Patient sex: M
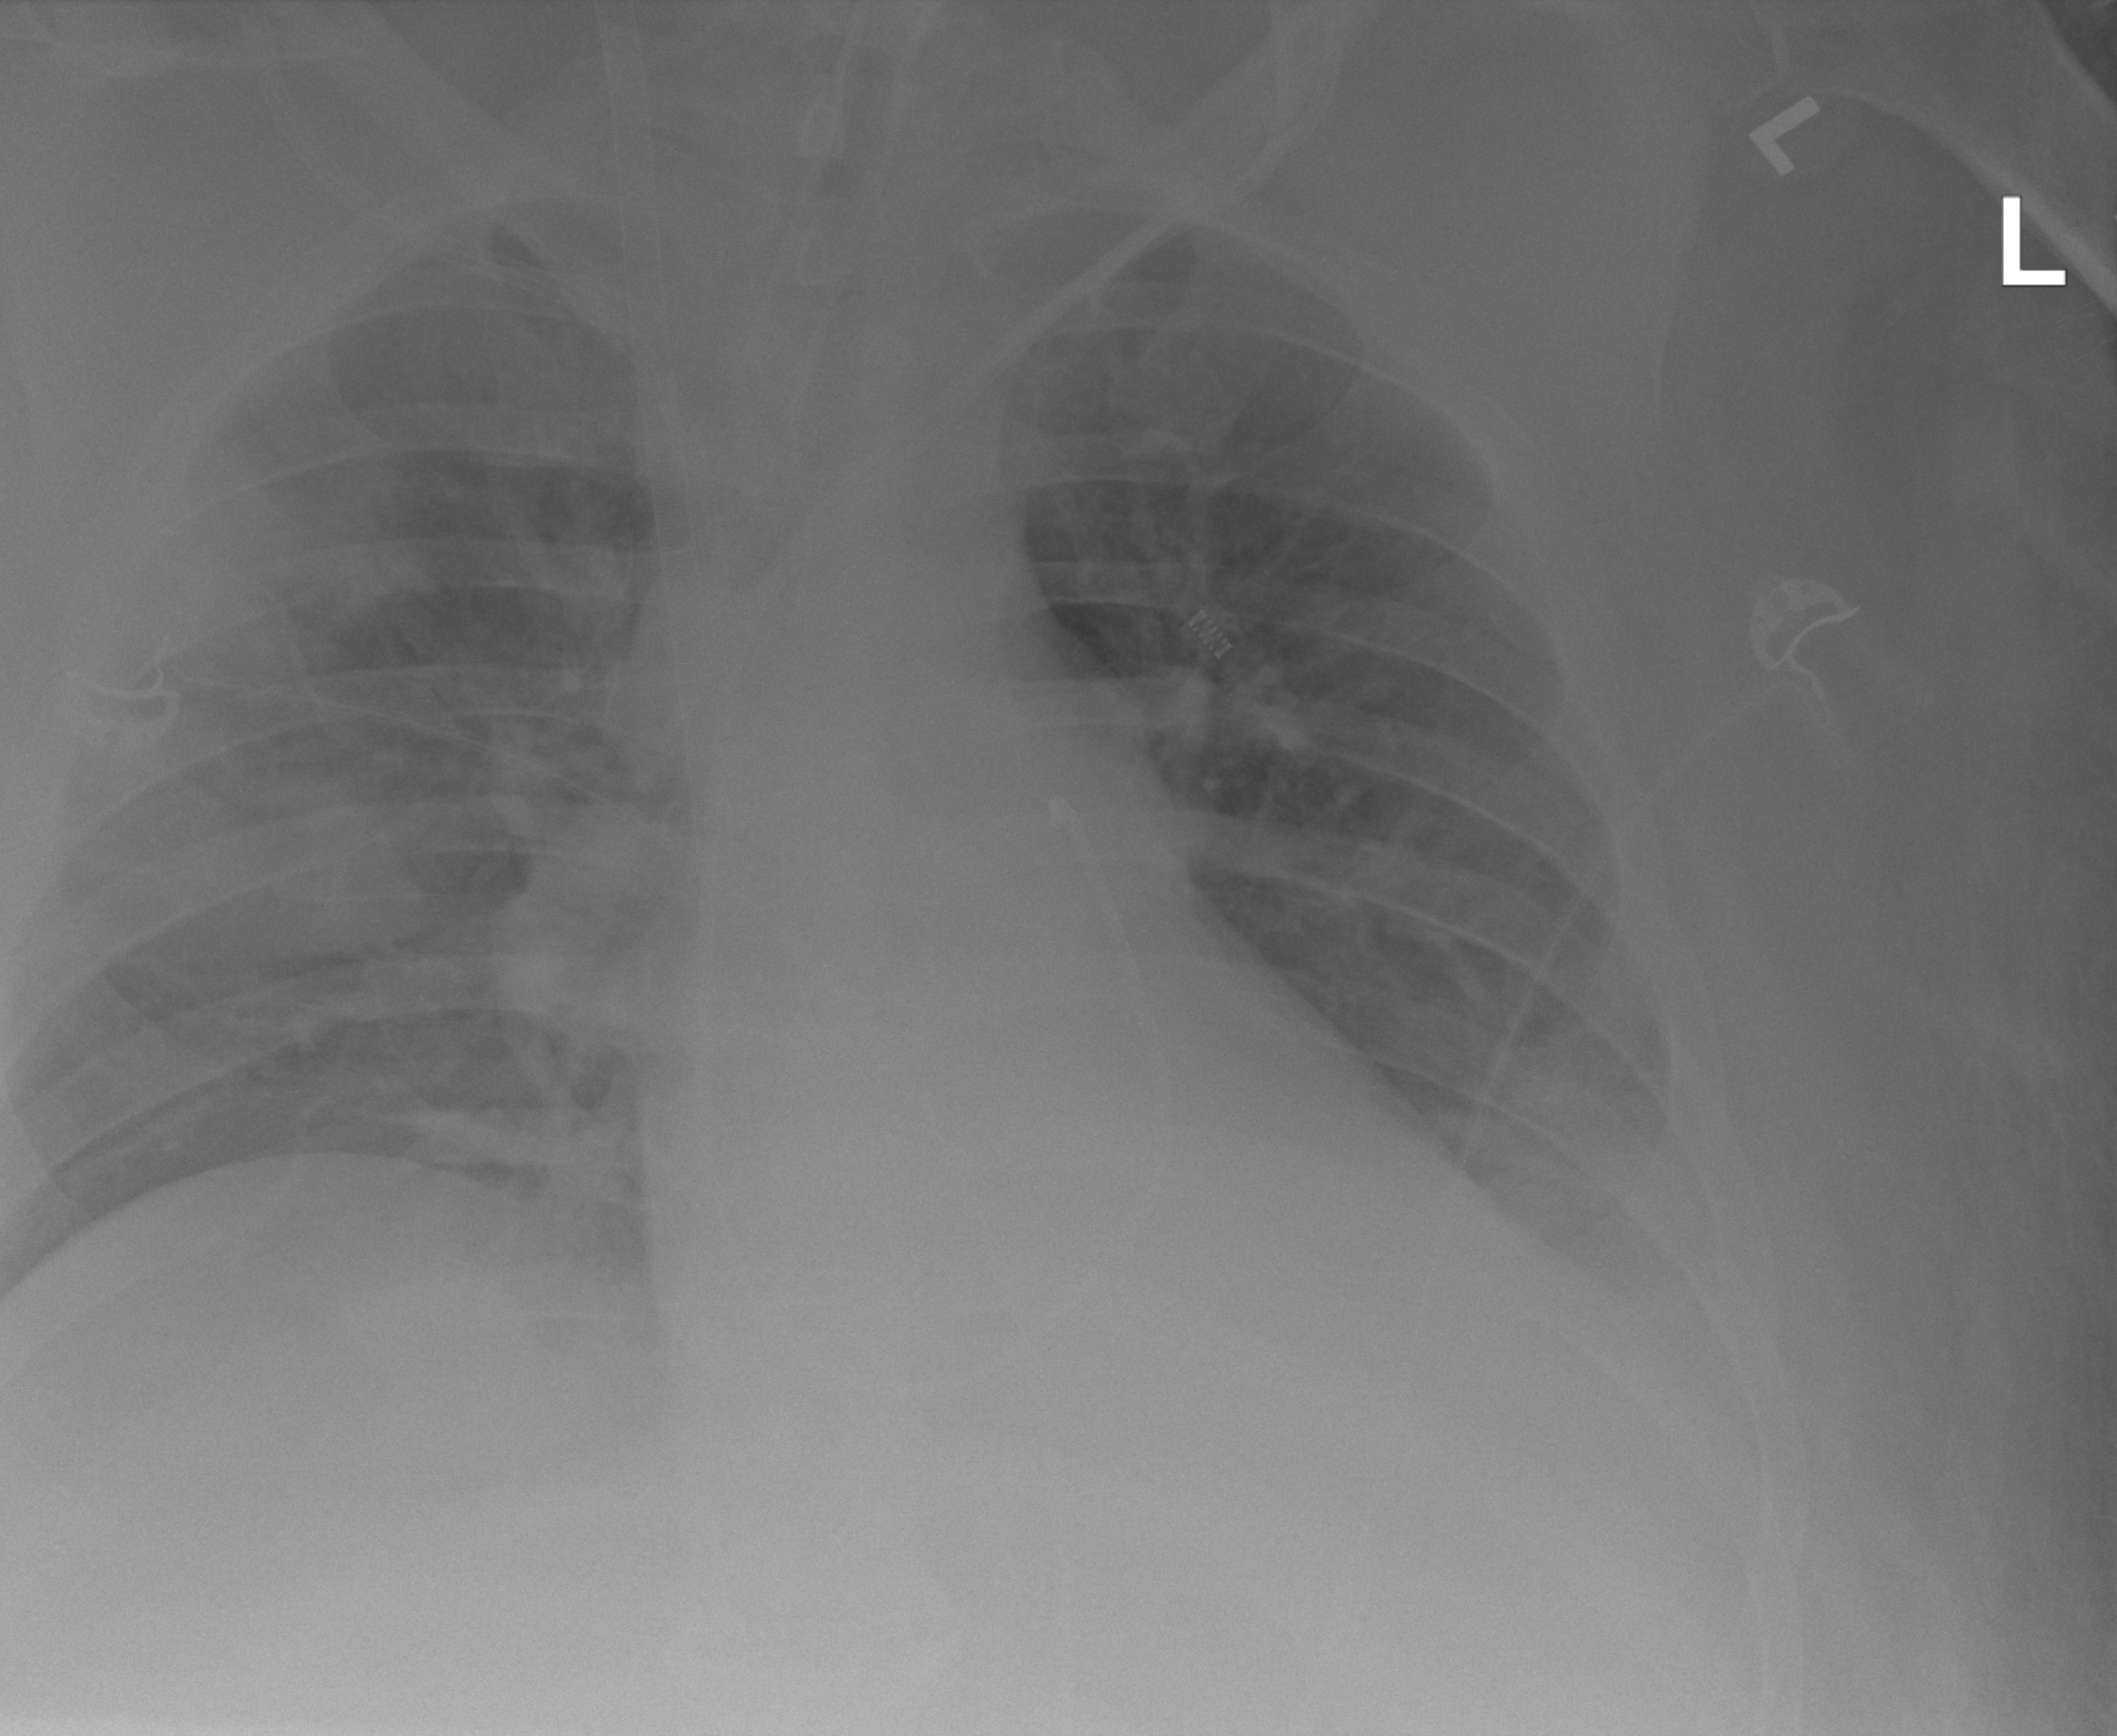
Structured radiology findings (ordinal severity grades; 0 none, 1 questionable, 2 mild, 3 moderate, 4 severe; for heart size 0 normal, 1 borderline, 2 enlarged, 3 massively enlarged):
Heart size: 2
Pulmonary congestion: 2
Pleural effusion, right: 0
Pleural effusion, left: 2
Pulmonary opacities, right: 3
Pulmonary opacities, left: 1
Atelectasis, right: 2
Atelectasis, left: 2